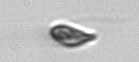
Label: Cryptophyta